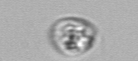
Label: Amoeba